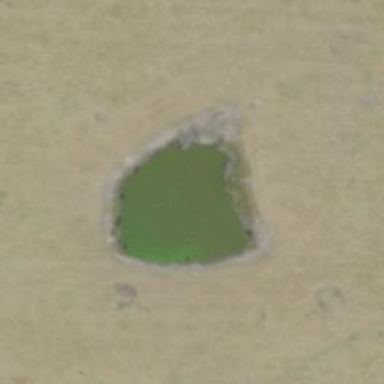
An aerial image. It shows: Reservoir of water.